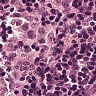
Metastatic tissue present: no